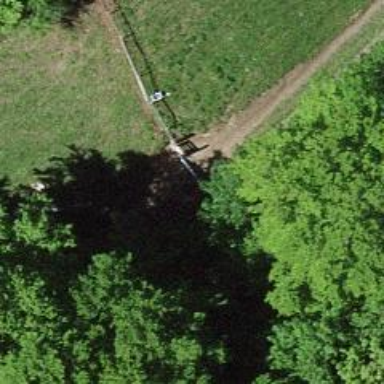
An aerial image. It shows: Gate.